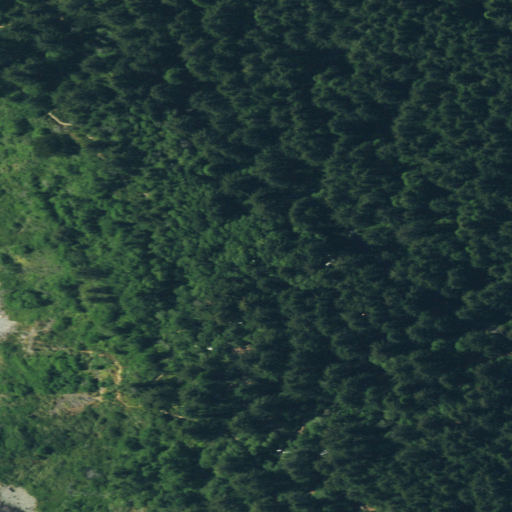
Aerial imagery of cape in California named Patricks Point containing evergreen forest, mixed forest, open development, barren land, and open water